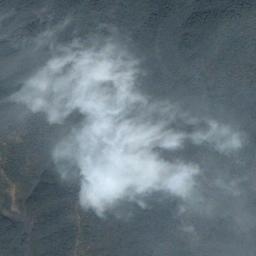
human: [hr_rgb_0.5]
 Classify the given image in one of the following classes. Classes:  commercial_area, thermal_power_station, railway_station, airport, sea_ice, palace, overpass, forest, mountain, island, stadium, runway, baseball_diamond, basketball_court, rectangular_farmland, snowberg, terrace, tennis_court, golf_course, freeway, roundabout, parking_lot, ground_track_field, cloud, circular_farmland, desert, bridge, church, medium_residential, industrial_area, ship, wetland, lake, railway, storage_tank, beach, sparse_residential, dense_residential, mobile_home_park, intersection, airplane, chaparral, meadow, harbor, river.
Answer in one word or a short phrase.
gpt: cloud